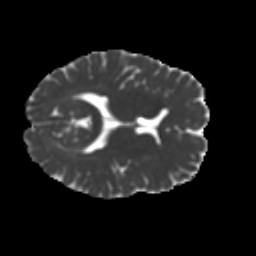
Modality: MD
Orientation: axial
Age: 29
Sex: female
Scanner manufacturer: ge
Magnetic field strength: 3 T
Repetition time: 7.8 s
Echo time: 0.0606 s